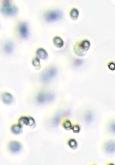
Label: Phaeocystis